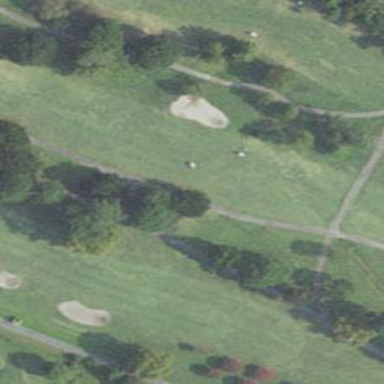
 specifically golf. It features beautiful fairway for golf enthusiasts to enjoy."